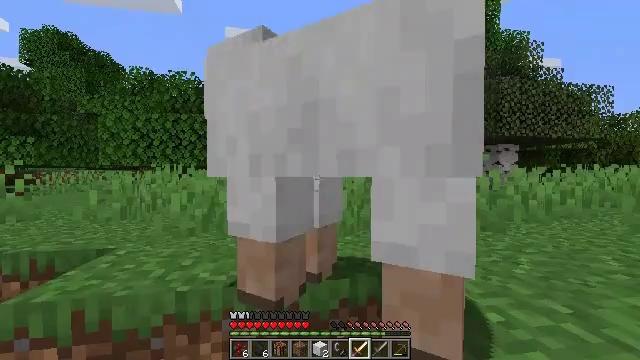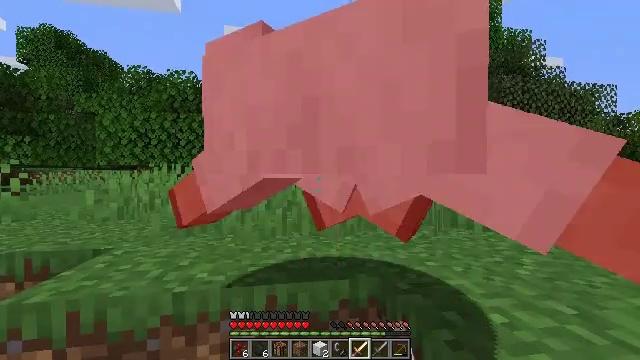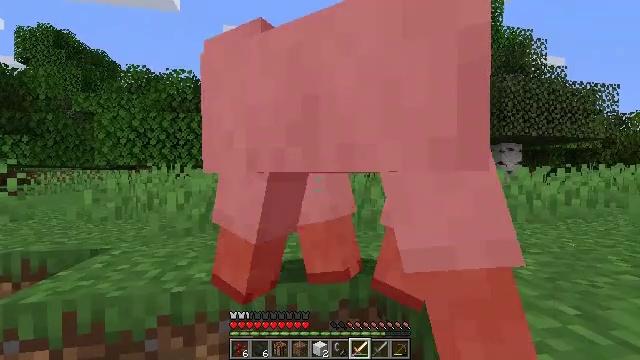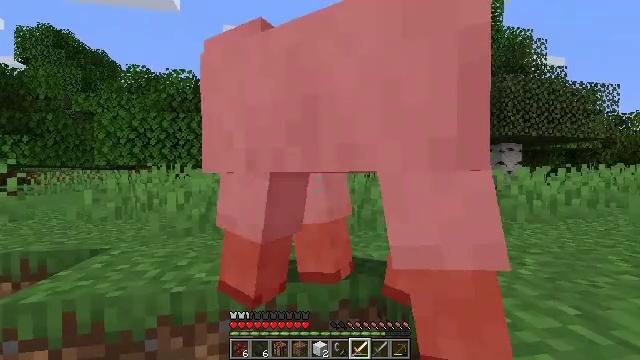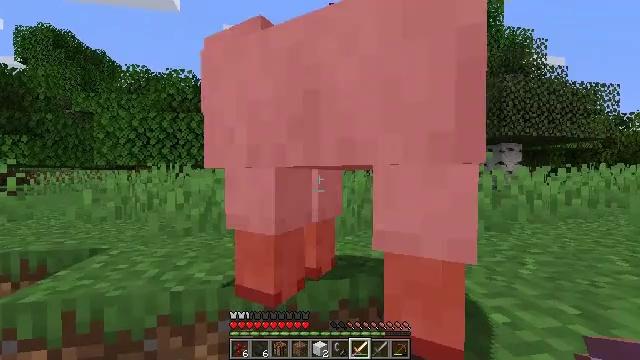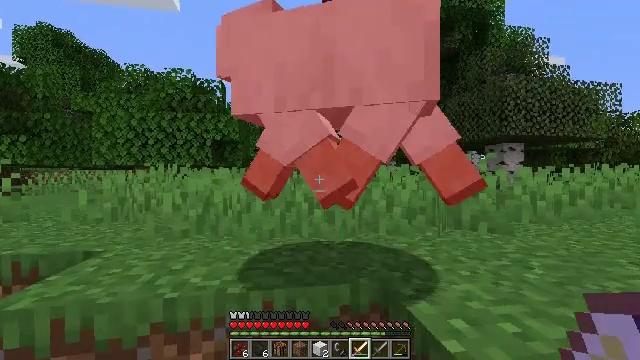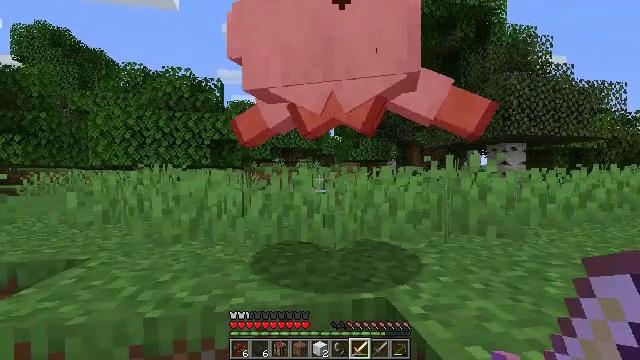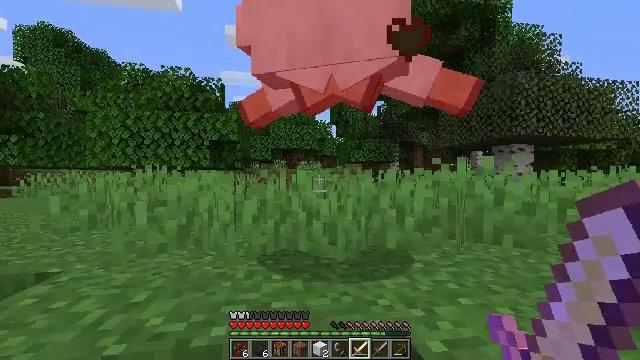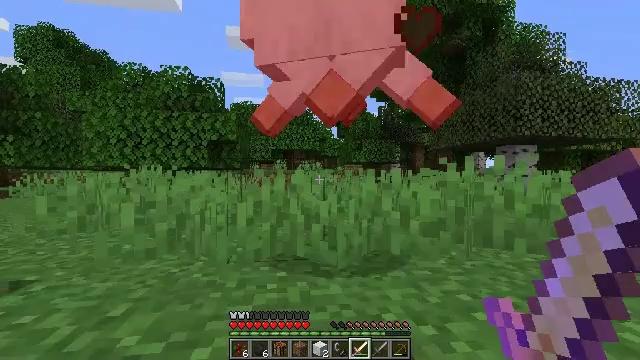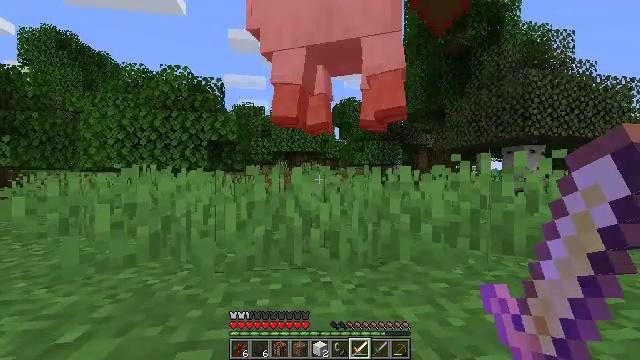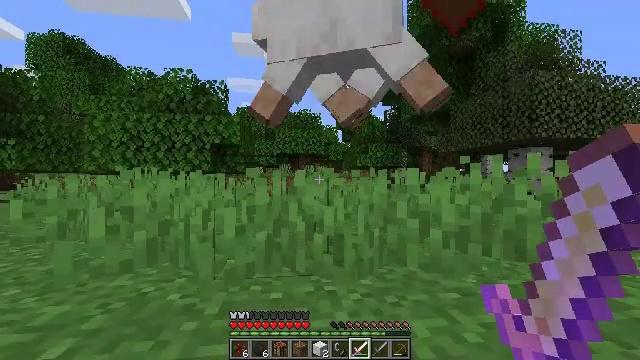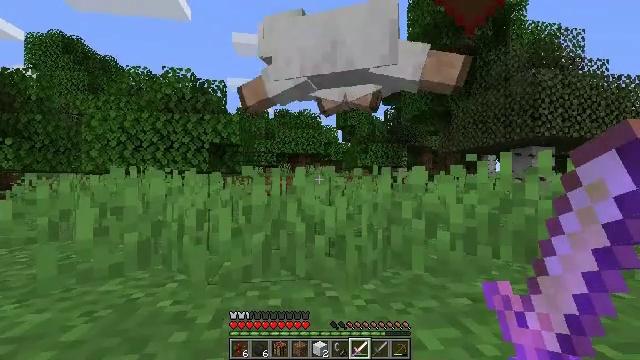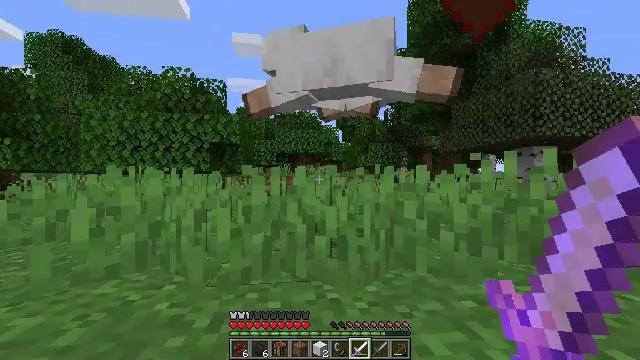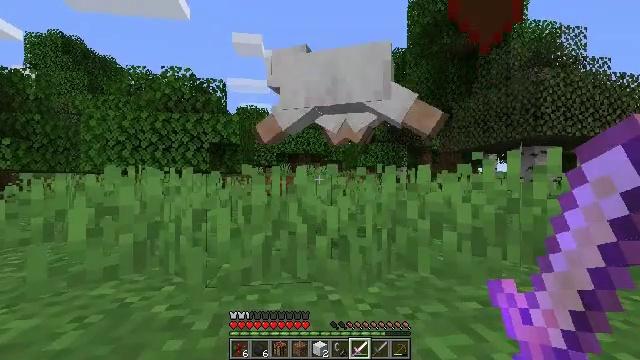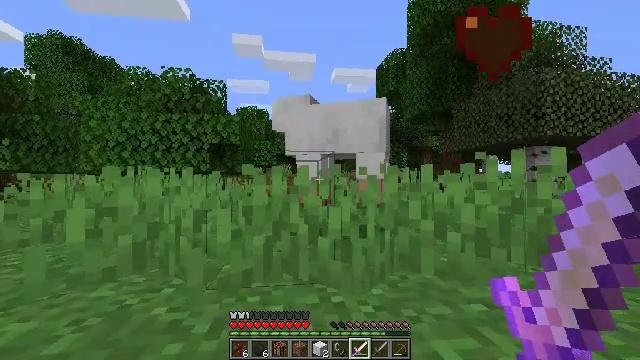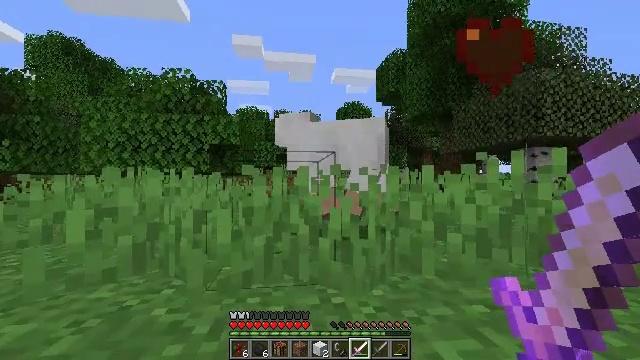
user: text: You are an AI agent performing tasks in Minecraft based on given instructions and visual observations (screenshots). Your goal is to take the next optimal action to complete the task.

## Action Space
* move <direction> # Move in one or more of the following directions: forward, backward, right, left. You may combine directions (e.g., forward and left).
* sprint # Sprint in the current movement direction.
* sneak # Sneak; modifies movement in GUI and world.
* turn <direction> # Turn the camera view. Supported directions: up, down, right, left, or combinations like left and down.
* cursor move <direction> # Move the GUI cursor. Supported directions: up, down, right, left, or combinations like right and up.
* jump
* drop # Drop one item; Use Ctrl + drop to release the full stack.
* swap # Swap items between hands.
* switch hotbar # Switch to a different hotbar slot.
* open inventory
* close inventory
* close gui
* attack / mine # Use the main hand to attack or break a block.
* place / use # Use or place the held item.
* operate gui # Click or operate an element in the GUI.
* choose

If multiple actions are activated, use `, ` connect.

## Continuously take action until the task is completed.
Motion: motion action
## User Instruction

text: Kill the sheep.
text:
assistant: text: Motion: no_op
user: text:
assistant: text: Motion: no_op
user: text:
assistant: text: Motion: no_op
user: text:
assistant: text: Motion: no_op
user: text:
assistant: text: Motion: move forward
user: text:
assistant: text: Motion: move forward
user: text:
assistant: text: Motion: move forward
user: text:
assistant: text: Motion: move forward
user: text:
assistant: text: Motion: move forward
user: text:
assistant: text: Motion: no_op
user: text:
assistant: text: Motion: no_op
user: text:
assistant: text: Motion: no_op
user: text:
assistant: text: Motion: no_op
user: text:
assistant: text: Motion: no_op
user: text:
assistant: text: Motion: no_op
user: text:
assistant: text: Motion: move forward
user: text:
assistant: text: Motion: move forward, jump
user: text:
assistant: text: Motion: move forward, turn down, jump
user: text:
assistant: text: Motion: move forward, turn down, jump
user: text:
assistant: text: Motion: move forward, turn down, jump
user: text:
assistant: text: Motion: move forward, turn down, jump
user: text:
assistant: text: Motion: move forward, turn down
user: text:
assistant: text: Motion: move forward, turn down
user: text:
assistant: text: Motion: move forward, turn down
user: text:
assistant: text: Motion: move forward, turn left and down
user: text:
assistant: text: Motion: move forward, turn left and down
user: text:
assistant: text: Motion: move forward, turn left
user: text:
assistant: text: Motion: move forward, turn left
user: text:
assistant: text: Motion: move forward, turn left
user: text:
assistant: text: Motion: move forward, turn left